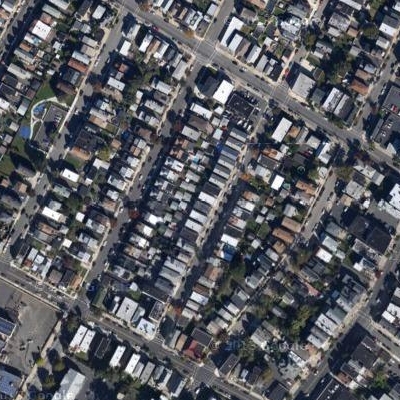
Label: Resident